Question: I want to add a dark screen over all my views, and then present a notification window above it, like in Tweetbot 3:

However, I'm not totally sure how this is accomplished.
Adding a dark view with the size of the screen as its frame does not work, as below: (navigation bar and status bar aren't covered)
'''
UIView *darkOverlay = [[UIView alloc] initWithFrame:CGRectMake(0.0, 0.0, [UIScreen mainScreen].bounds.size.width, [UIScreen mainScreen].bounds.size.height)];
darkOverlay.backgroundColor = [[UIColor blackColor] colorWithAlphaComponent:0.5];
[self.view insertSubview:darkOverlay behindSubview:self.view];
'''
This covers everything except the status bar (so it comes pretty close, but as I have light status bar content it's still very jarring):
'''
[[[UIApplication sharedApplication] keyWindow] addSubview:darkOverlay];
'''
So how is something like this accomplished?
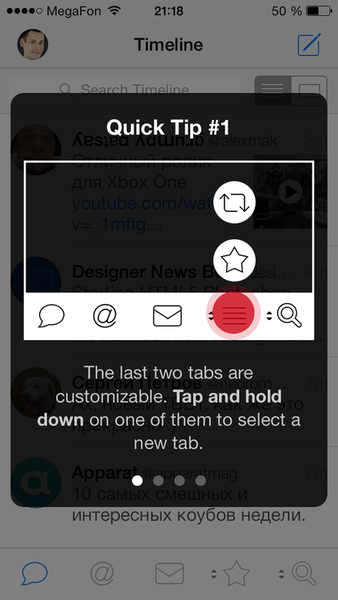
Answer: You can try this method
'''
UIWindow* window = [[UIWindow alloc] initWithFrame:[[UIScreen mainScreen] bounds]];
window.windowLevel = UIWindowLevelAlert;
window.opaque = NO;
[window addSubview:someView];
// window has to be un-hidden on the main thread
[window makeKeyAndVisible];
'''
Where "view" - is your custom popup.